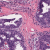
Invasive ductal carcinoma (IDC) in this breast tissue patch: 0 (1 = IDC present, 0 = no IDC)